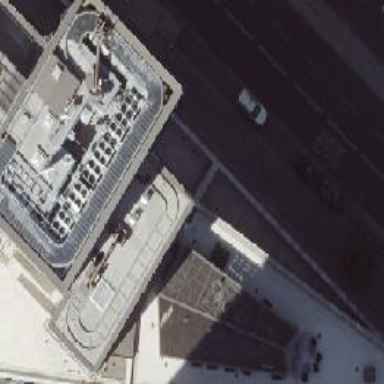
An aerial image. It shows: Hotel building with flat roof.